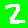
Digit: 2